Question: I need to achieve something like this...

I'm guessing the pictures need to be stored in some form of array in Javascript containing the image links. But I'm not sure if it is achievable in just HTML and CSS.
There is a solution on <URL>, which uses the ":before" pseudo element, but is there a more cross-browser friendly solution available?
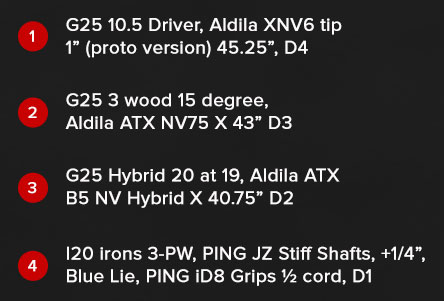
Answer: You could use regular '<ol>' and add a 'background-image' (red circle) to each of the list items